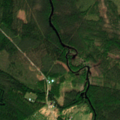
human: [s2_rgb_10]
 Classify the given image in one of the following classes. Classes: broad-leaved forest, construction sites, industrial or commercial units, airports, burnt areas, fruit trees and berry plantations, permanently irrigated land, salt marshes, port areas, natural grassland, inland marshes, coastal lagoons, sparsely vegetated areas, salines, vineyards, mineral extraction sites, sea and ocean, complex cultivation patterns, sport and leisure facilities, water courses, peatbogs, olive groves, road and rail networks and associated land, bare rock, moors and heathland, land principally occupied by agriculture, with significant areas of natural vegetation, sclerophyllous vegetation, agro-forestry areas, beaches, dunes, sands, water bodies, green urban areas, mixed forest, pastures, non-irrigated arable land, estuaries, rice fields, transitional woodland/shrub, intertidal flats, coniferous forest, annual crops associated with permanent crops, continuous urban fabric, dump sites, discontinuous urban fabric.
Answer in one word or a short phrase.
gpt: land principally occupied by agriculture, with significant areas of natural vegetation, coniferous forest, mixed forest, transitional woodland/shrub